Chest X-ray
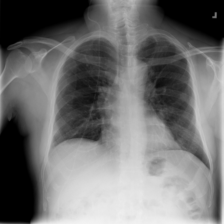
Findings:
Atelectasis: negative
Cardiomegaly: negative
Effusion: negative
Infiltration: negative
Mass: negative
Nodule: positive
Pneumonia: negative
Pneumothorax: negative
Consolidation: negative
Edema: negative
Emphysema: negative
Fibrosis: negative
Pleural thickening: positive
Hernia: negative